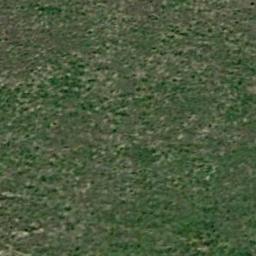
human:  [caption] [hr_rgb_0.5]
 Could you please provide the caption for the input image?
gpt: The entire image is dominated by grass .

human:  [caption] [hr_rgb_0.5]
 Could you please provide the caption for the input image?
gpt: There is no grass in some parts of the meadow .

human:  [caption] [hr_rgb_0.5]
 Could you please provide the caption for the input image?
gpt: A large lush green meadow covered with green grass .

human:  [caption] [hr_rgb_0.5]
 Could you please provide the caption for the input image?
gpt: This meadow has different sparsity in different places .

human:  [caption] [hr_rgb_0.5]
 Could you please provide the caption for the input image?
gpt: A sparse green meadow with some grass .